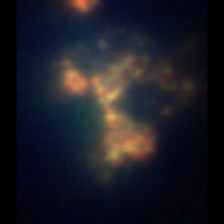
Taxon: Unknown_detritus
Group: Unknown